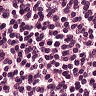
Metastatic tissue present: no